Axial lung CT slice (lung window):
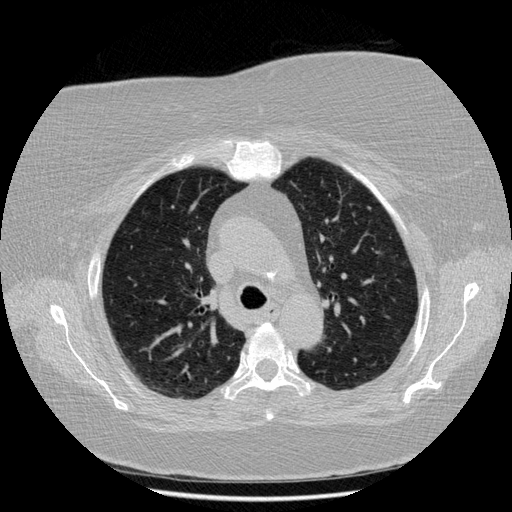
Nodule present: yes
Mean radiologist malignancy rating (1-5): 3